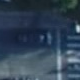
Vehicle type: Car